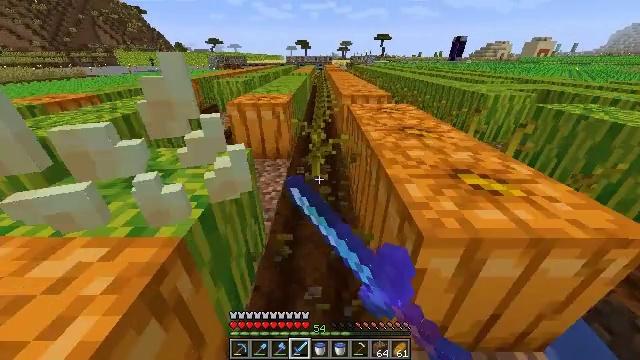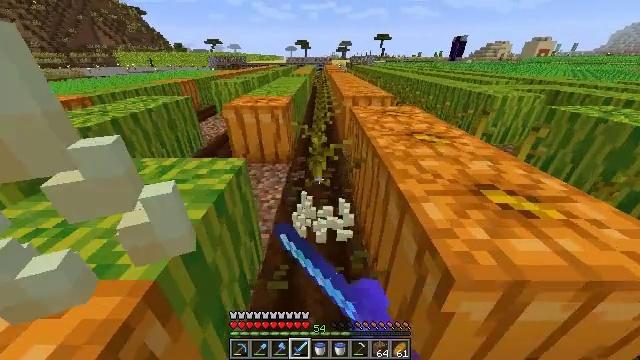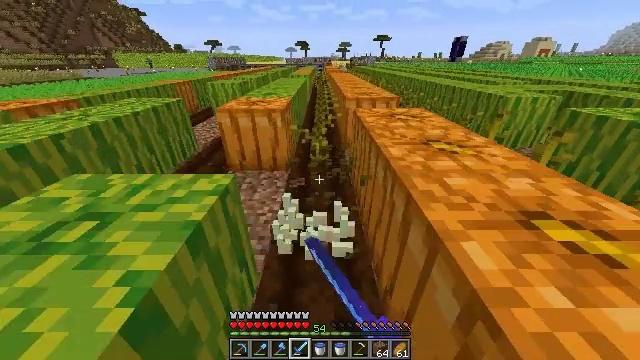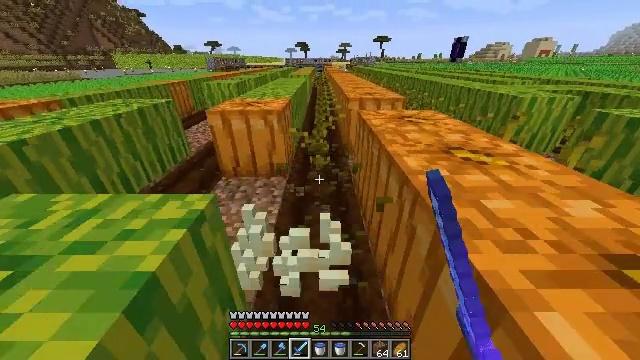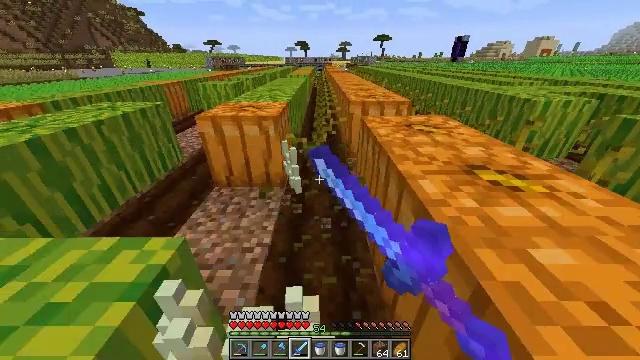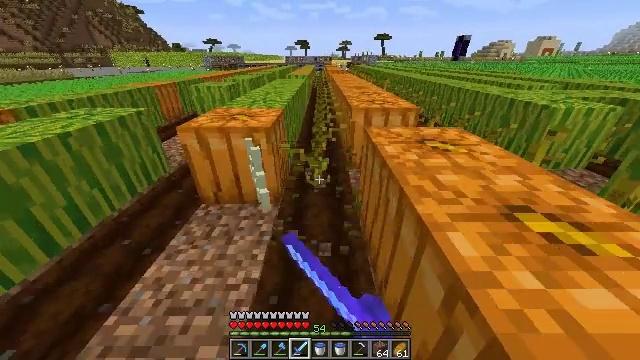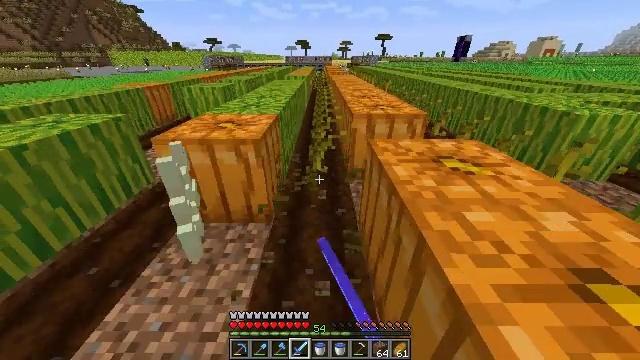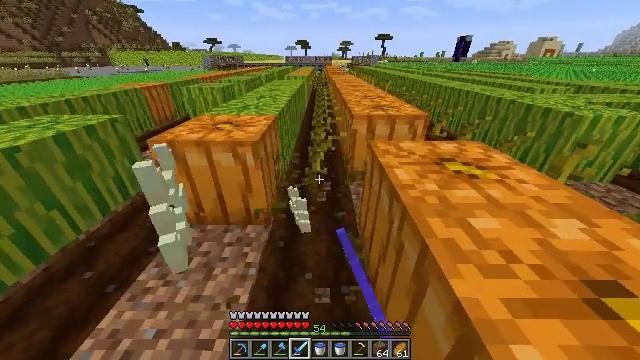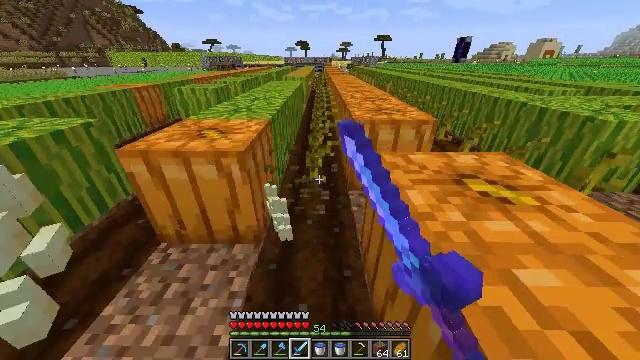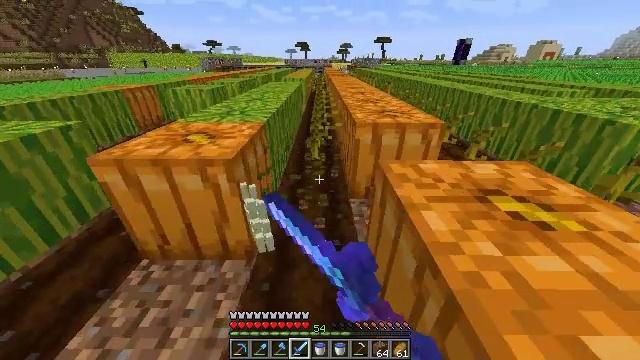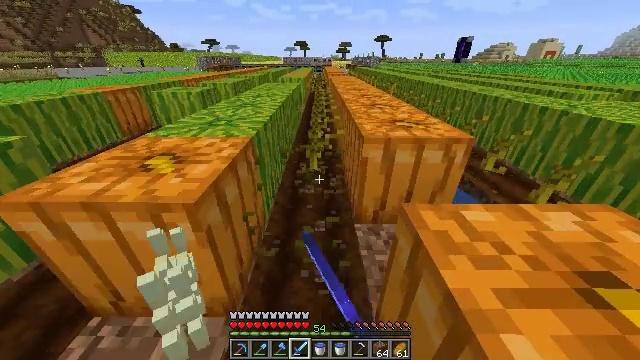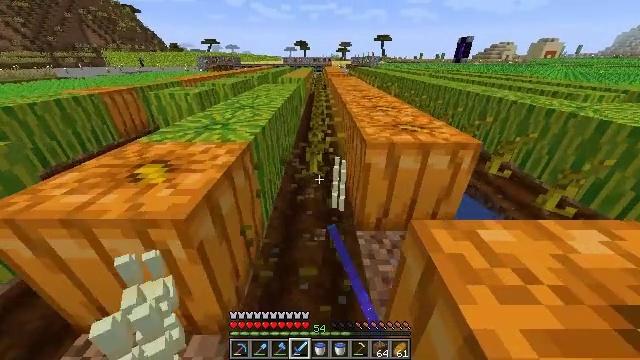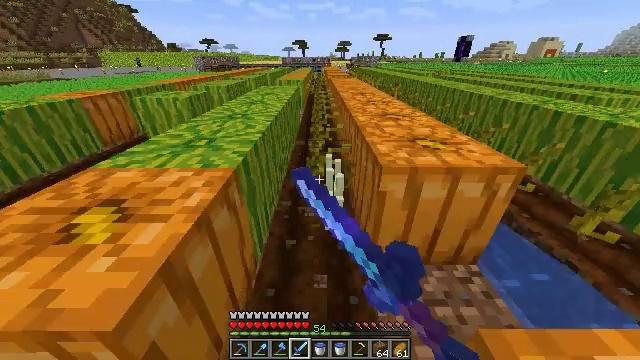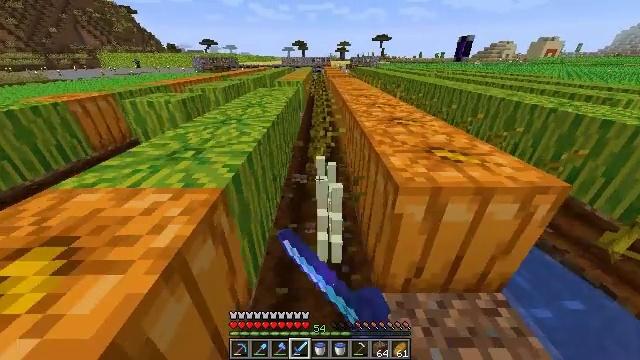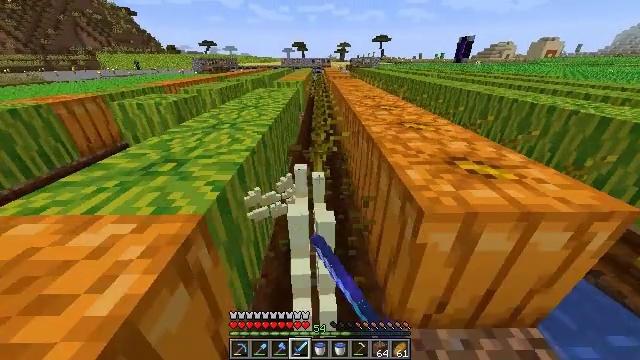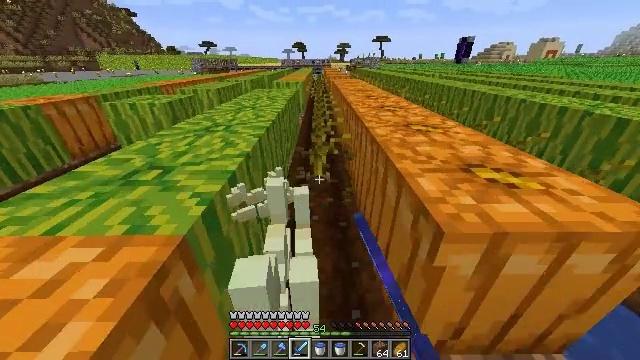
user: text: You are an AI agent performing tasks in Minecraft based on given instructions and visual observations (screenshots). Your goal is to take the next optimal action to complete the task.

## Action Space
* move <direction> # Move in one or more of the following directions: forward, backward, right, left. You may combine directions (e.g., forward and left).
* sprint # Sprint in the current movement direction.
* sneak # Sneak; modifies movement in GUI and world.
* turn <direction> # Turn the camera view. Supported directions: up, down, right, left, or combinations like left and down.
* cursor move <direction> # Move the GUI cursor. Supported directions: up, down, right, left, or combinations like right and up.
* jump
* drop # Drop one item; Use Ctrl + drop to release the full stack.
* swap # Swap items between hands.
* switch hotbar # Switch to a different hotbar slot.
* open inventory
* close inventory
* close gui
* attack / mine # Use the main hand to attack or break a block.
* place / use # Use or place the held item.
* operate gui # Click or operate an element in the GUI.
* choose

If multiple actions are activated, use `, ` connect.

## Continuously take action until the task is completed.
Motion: motion action
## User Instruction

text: Break the attached pumpkin stem.
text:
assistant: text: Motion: move forward, sprint, attack / mine
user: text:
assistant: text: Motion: move forward, sprint, attack / mine
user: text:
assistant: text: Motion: move forward, sprint, attack / mine
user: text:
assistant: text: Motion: move forward, sprint, attack / mine
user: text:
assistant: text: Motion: move forward, sprint, attack / mine
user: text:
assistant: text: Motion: move forward, sprint, attack / mine
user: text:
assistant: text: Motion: move forward, sprint, attack / mine
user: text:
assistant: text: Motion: move forward, sprint, attack / mine
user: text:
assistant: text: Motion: move forward, sprint, attack / mine
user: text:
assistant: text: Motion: move forward, sprint, attack / mine
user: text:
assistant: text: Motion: move forward, sprint, attack / mine
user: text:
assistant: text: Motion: move forward, sprint, attack / mine
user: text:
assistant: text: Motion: move forward, sprint, attack / mine
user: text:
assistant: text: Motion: move forward, sprint, attack / mine
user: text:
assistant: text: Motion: move forward, sprint, attack / mine
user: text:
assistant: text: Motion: move forward, sprint, attack / mine
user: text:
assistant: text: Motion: move forward, sprint, attack / mine
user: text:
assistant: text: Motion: move forward, sprint, attack / mine
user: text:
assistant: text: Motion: move forward, sprint, attack / mine
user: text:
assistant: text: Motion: move forward, sprint, attack / mine
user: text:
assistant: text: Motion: move forward, sprint, attack / mine
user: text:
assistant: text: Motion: move forward, sprint, attack / mine
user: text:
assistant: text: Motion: move forward, sprint, attack / mine
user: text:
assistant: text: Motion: move forward, sprint, attack / mine
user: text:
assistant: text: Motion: move forward, sprint, attack / mine
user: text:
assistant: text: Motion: move forward, sprint, attack / mine
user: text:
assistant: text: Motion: move forward, sprint, attack / mine
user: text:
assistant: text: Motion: move forward, sprint, attack / mine
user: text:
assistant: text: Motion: move forward, sprint, attack / mine
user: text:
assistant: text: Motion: move forward, sprint, attack / mine